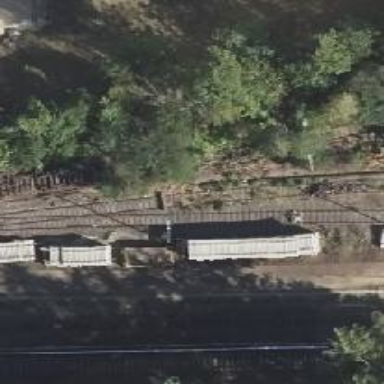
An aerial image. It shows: Railway switch.